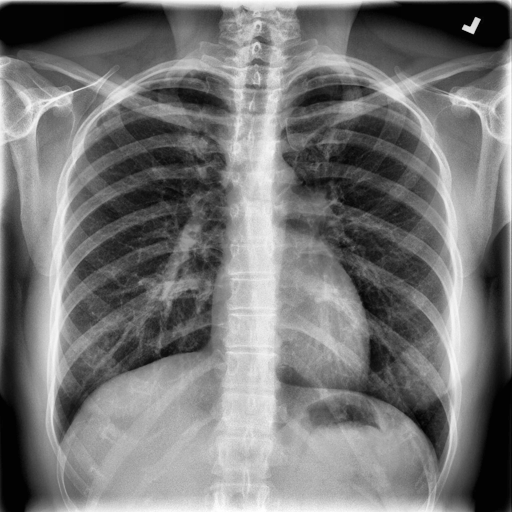
Finding: NORMAL